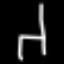
Label: chair